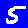
Digit: 5